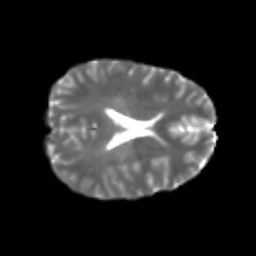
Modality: T2w
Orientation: axial
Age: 21
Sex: female
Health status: healthy
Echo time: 0.074 s